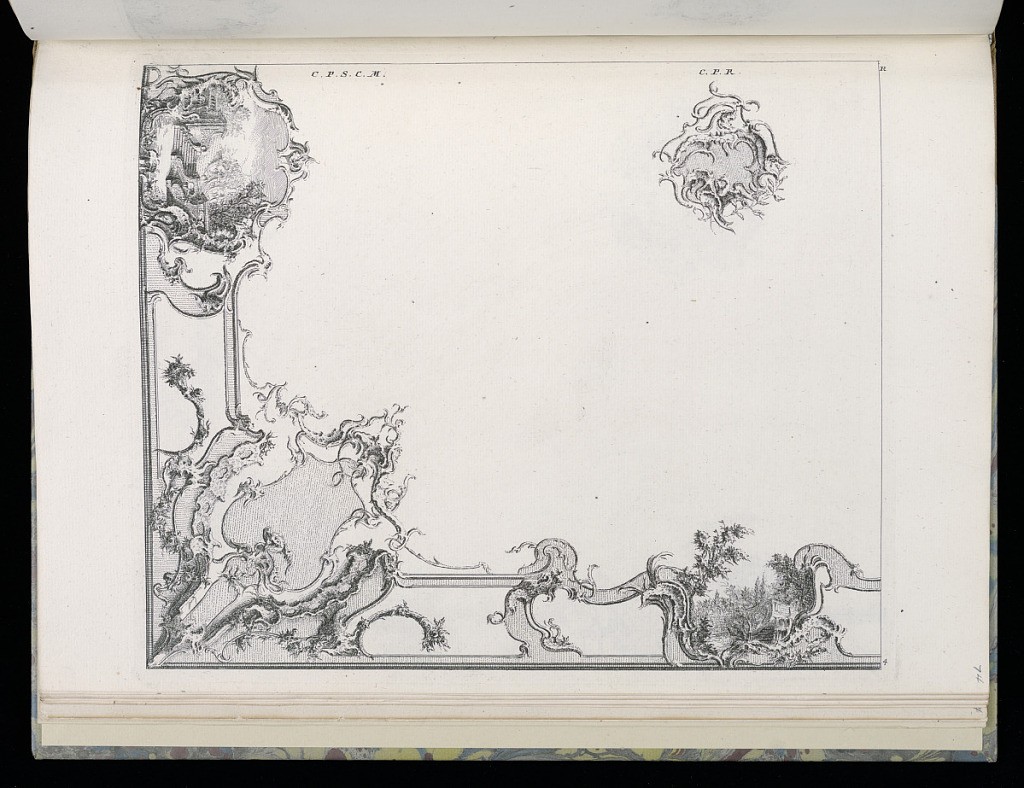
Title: Design for Ceiling Ornament
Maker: François de Cuvilliés the Elder, Belgian, 1695 - 1768
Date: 18th century
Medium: Engraving on paper
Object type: Bound print
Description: View of a quarter of a vaulted ceiling, the border decorated with elaborate cartouches in Rococo style, the largest cartouche at the lower left corner blank within. At left edge, within cartouche, a framed view of architectural elements including stairs and walls. At right edge, within cartouche, a similar scene with trees and a fountain.